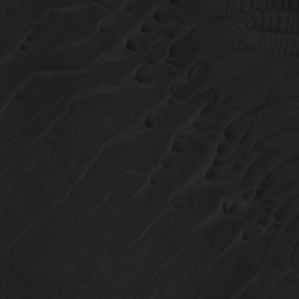
Label: non_frost